Aerial crown-view tile of a tropical tree (Barro Colorado Island, Panama), acquired 20240611:
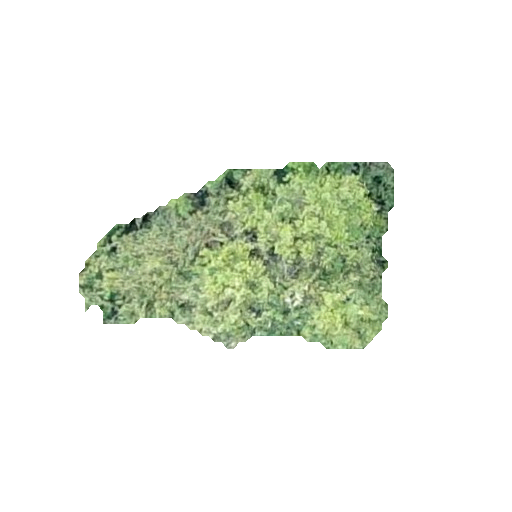
Species: Luehea seemannii
GBIF accepted scientific name: Luehea seemannii
Crown area: 68.498 m²